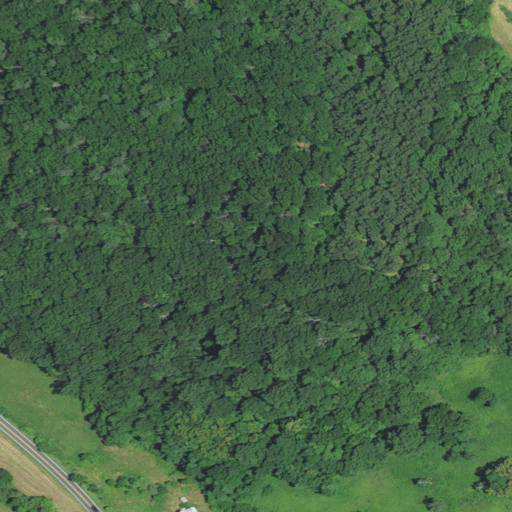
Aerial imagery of mountain in Virginia named Little Mason Mountain containing mixed forest, deciduous forest, pasture, open development, and evergreen forest